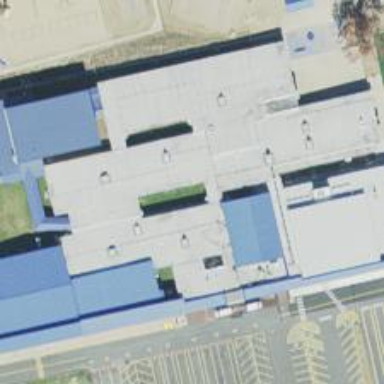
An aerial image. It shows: School.